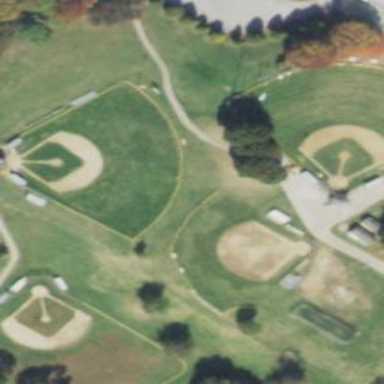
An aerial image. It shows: Softball pitch for leisure and sport activities.